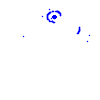
Particle: electron